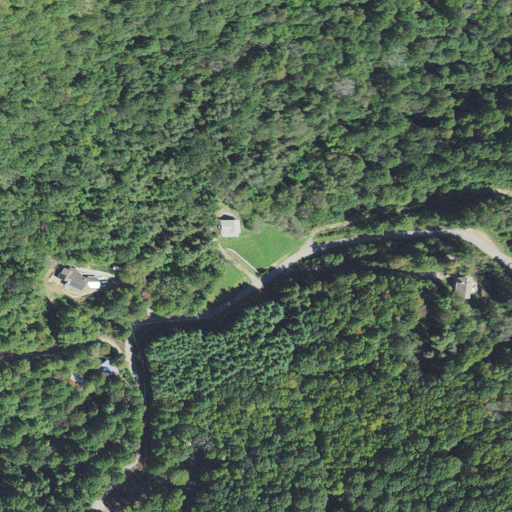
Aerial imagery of gap in North Carolina named Haywood Gap containing deciduous forest, open development, mixed forest, and low intensity development